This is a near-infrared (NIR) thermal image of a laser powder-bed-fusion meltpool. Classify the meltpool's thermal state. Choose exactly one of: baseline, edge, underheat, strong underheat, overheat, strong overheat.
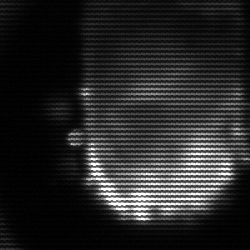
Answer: baseline